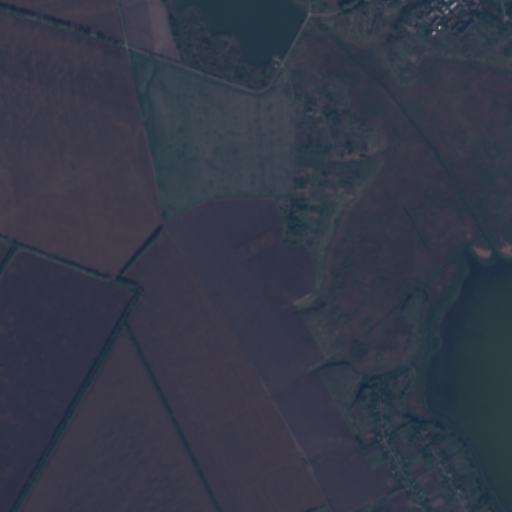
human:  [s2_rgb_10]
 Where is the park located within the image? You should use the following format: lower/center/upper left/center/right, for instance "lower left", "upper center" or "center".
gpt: The park is located in the upper right of the image.
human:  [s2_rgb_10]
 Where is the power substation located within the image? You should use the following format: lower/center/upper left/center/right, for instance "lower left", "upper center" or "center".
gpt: The power substation is located in the upper right of the image.
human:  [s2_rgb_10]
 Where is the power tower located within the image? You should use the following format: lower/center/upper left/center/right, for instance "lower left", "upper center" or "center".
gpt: There is no power tower in the image.